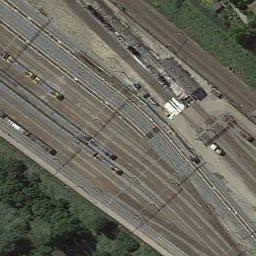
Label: railway